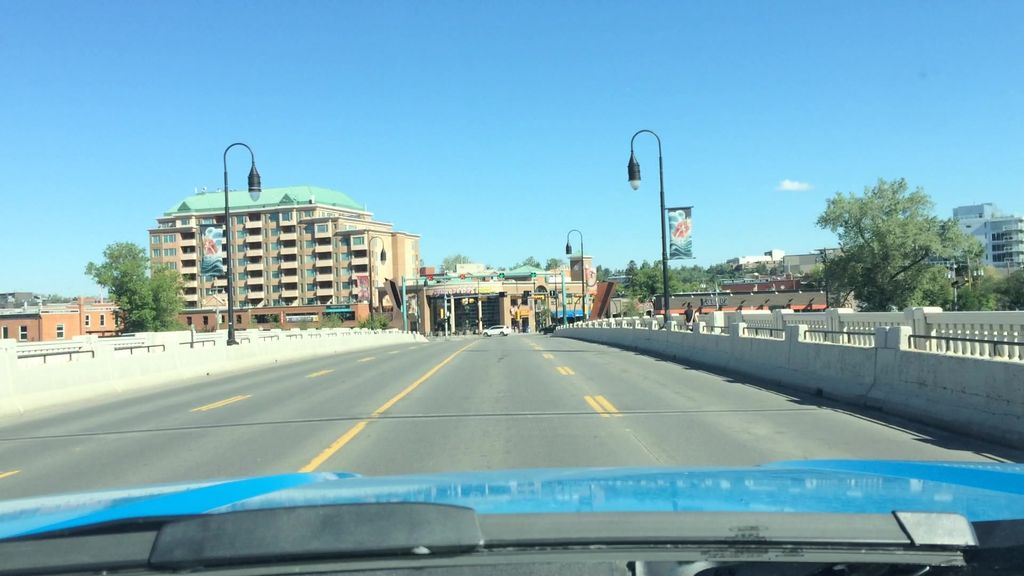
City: calgary